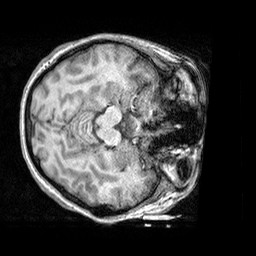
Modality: T1w
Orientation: axial
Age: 18
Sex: female
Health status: healthy
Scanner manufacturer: siemens
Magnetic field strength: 3 T
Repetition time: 2.3 s
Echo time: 0.00303 s